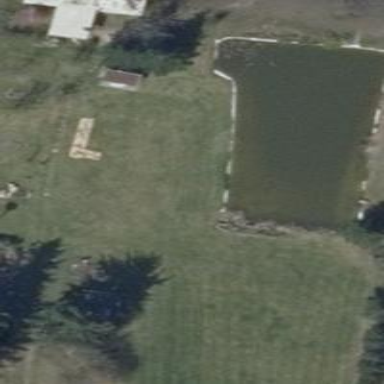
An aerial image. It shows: Pond with natural water.